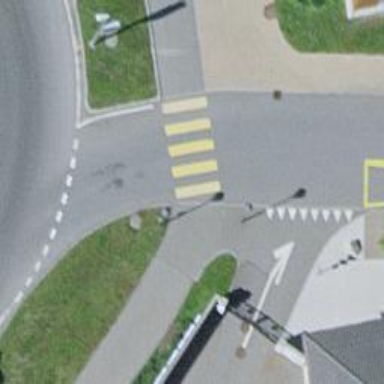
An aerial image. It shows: Marked pedestrian crossing with zebra designation and central island.